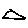
Label: triangle